Interaction volume radius: 5 \u00c5
Interaction volume height: 15 \u00c5
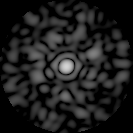
Disorder parameter: 0.8078